Field crop: maize
Growth stage: 2
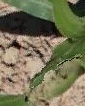
Species: maize